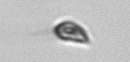
Label: Cryptophyta